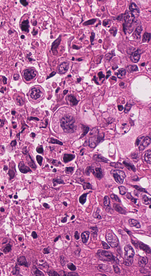
Tumor epithelial tissue: yes
Tumor-associated stroma tissue: no
Normal tissue: no